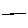
Label: line